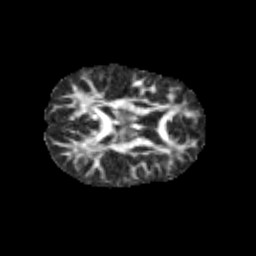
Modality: FA
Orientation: axial
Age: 9
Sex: female
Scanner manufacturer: siemens
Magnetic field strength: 3 T
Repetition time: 3.8 s
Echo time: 0.07 s